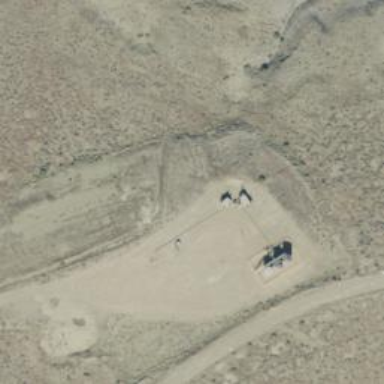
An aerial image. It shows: Petroleum well that is man-made.